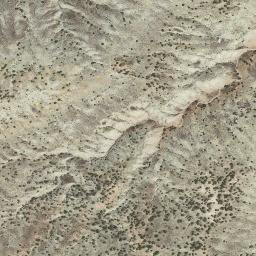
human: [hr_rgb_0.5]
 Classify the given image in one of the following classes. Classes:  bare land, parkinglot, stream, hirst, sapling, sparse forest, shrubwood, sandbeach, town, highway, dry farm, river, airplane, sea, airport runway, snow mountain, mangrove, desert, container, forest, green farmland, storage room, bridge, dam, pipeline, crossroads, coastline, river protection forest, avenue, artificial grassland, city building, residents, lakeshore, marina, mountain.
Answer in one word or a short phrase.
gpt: mountain